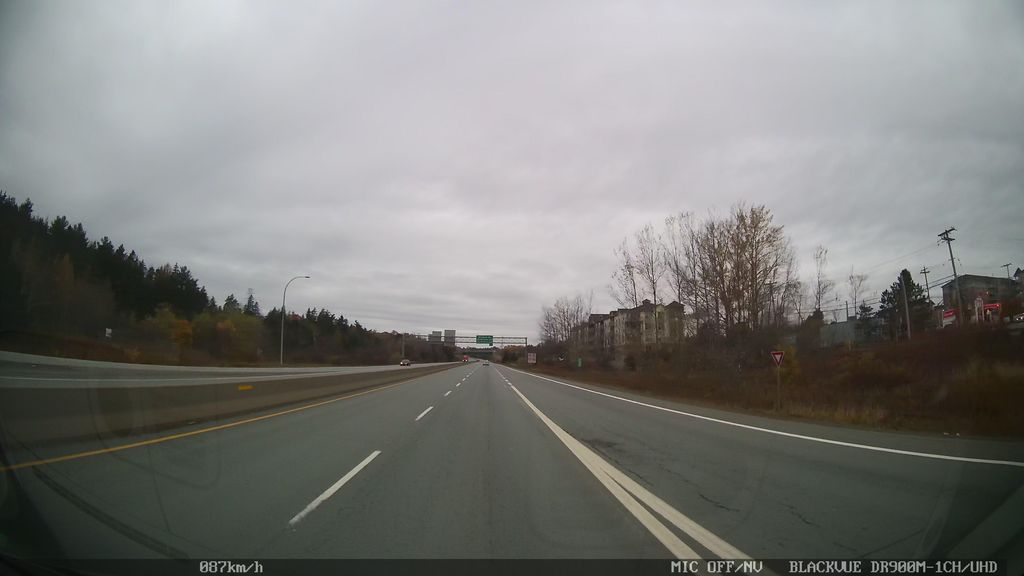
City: halifax